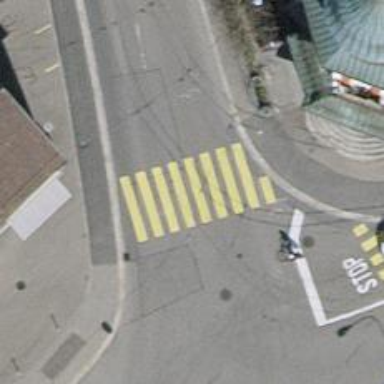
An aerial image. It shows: Zebra crossing on the road.